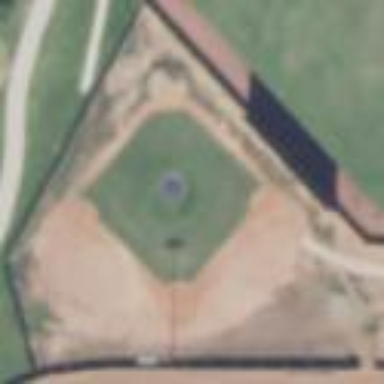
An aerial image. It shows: Baseball pitch for leisure land.